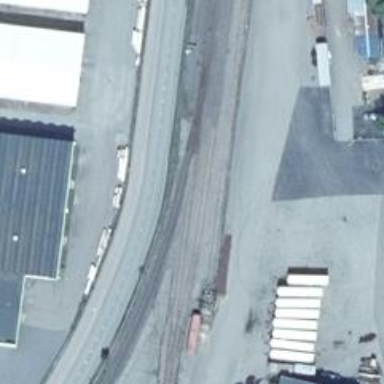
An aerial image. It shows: Railway spur service.